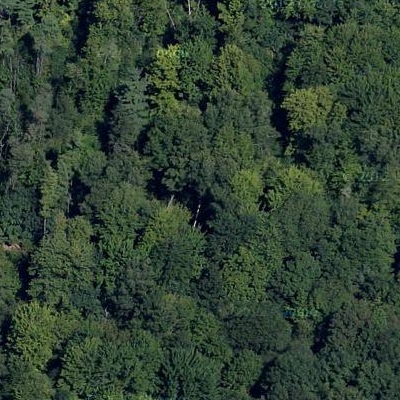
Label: eForest